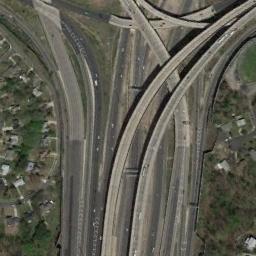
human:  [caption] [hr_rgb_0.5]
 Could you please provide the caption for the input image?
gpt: There are many trees and small houses around these overpasses .

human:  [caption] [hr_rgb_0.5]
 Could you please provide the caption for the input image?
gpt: There are many cars on the road under the overpass .

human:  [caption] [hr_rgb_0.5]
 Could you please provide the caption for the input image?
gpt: The overpass is on the grass next to some houses .

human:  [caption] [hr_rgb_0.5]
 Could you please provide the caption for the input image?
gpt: The directional overpass is over the roads and the overpass is flanked by a residential area and a forest .

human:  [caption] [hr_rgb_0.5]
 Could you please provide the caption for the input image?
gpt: There are many trees and buildings beside the overpass .